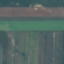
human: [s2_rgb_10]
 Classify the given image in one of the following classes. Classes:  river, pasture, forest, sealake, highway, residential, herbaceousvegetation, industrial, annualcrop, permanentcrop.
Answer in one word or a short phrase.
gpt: AnnualCrop